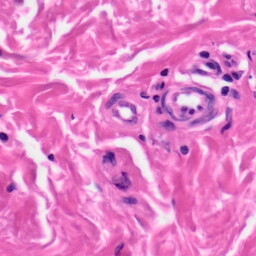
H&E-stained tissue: Skin